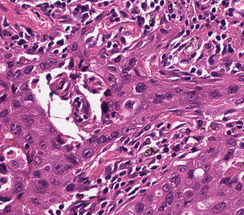
Tumor epithelial tissue: yes
Tumor-associated stroma tissue: yes
Normal tissue: no